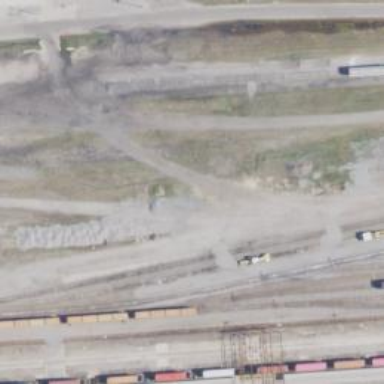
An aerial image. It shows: Railway yard.